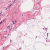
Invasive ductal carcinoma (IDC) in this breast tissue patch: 0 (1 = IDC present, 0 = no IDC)